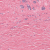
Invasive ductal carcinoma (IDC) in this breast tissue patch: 0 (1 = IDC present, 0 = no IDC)